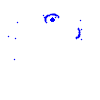
Particle: kaon